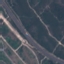
Label: Highway